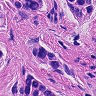
Metastatic tissue present: yes